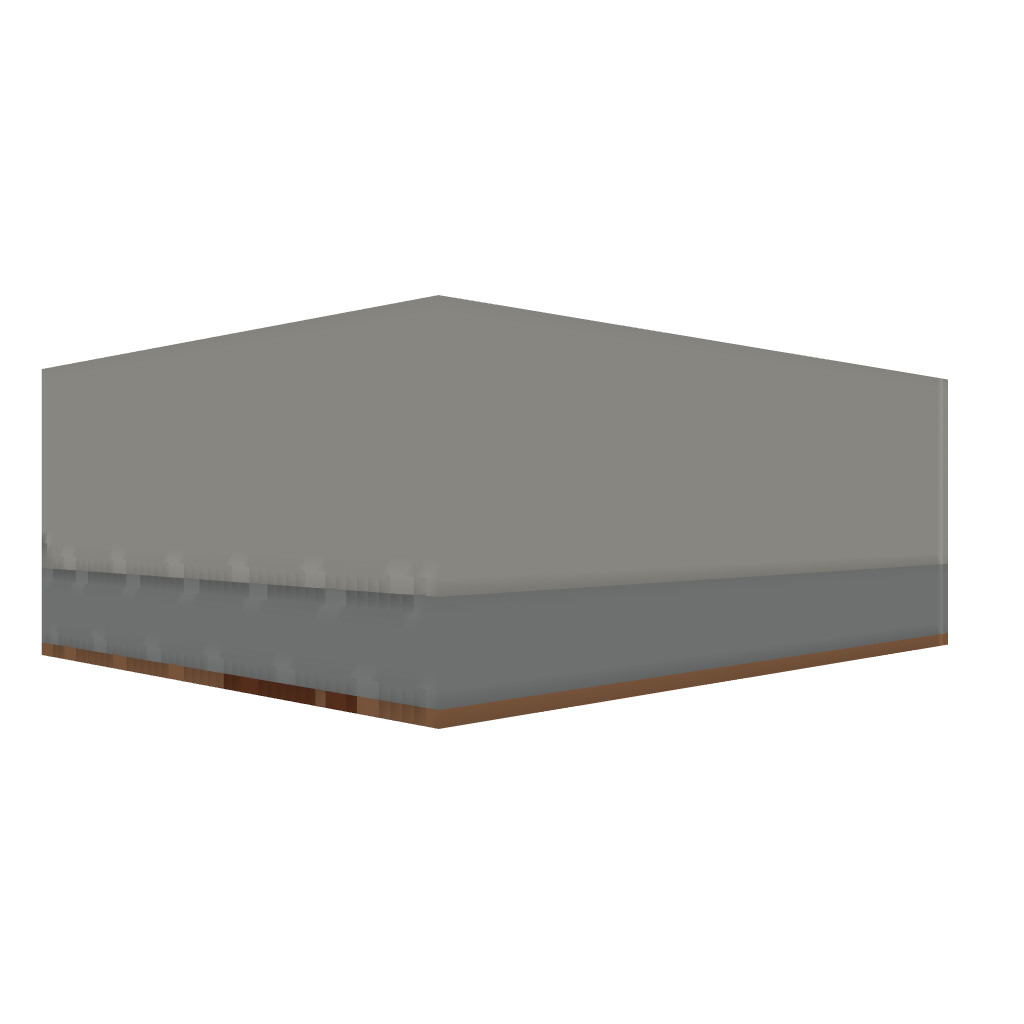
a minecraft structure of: City arena